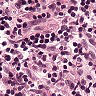
Metastatic tissue present: no